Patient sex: M
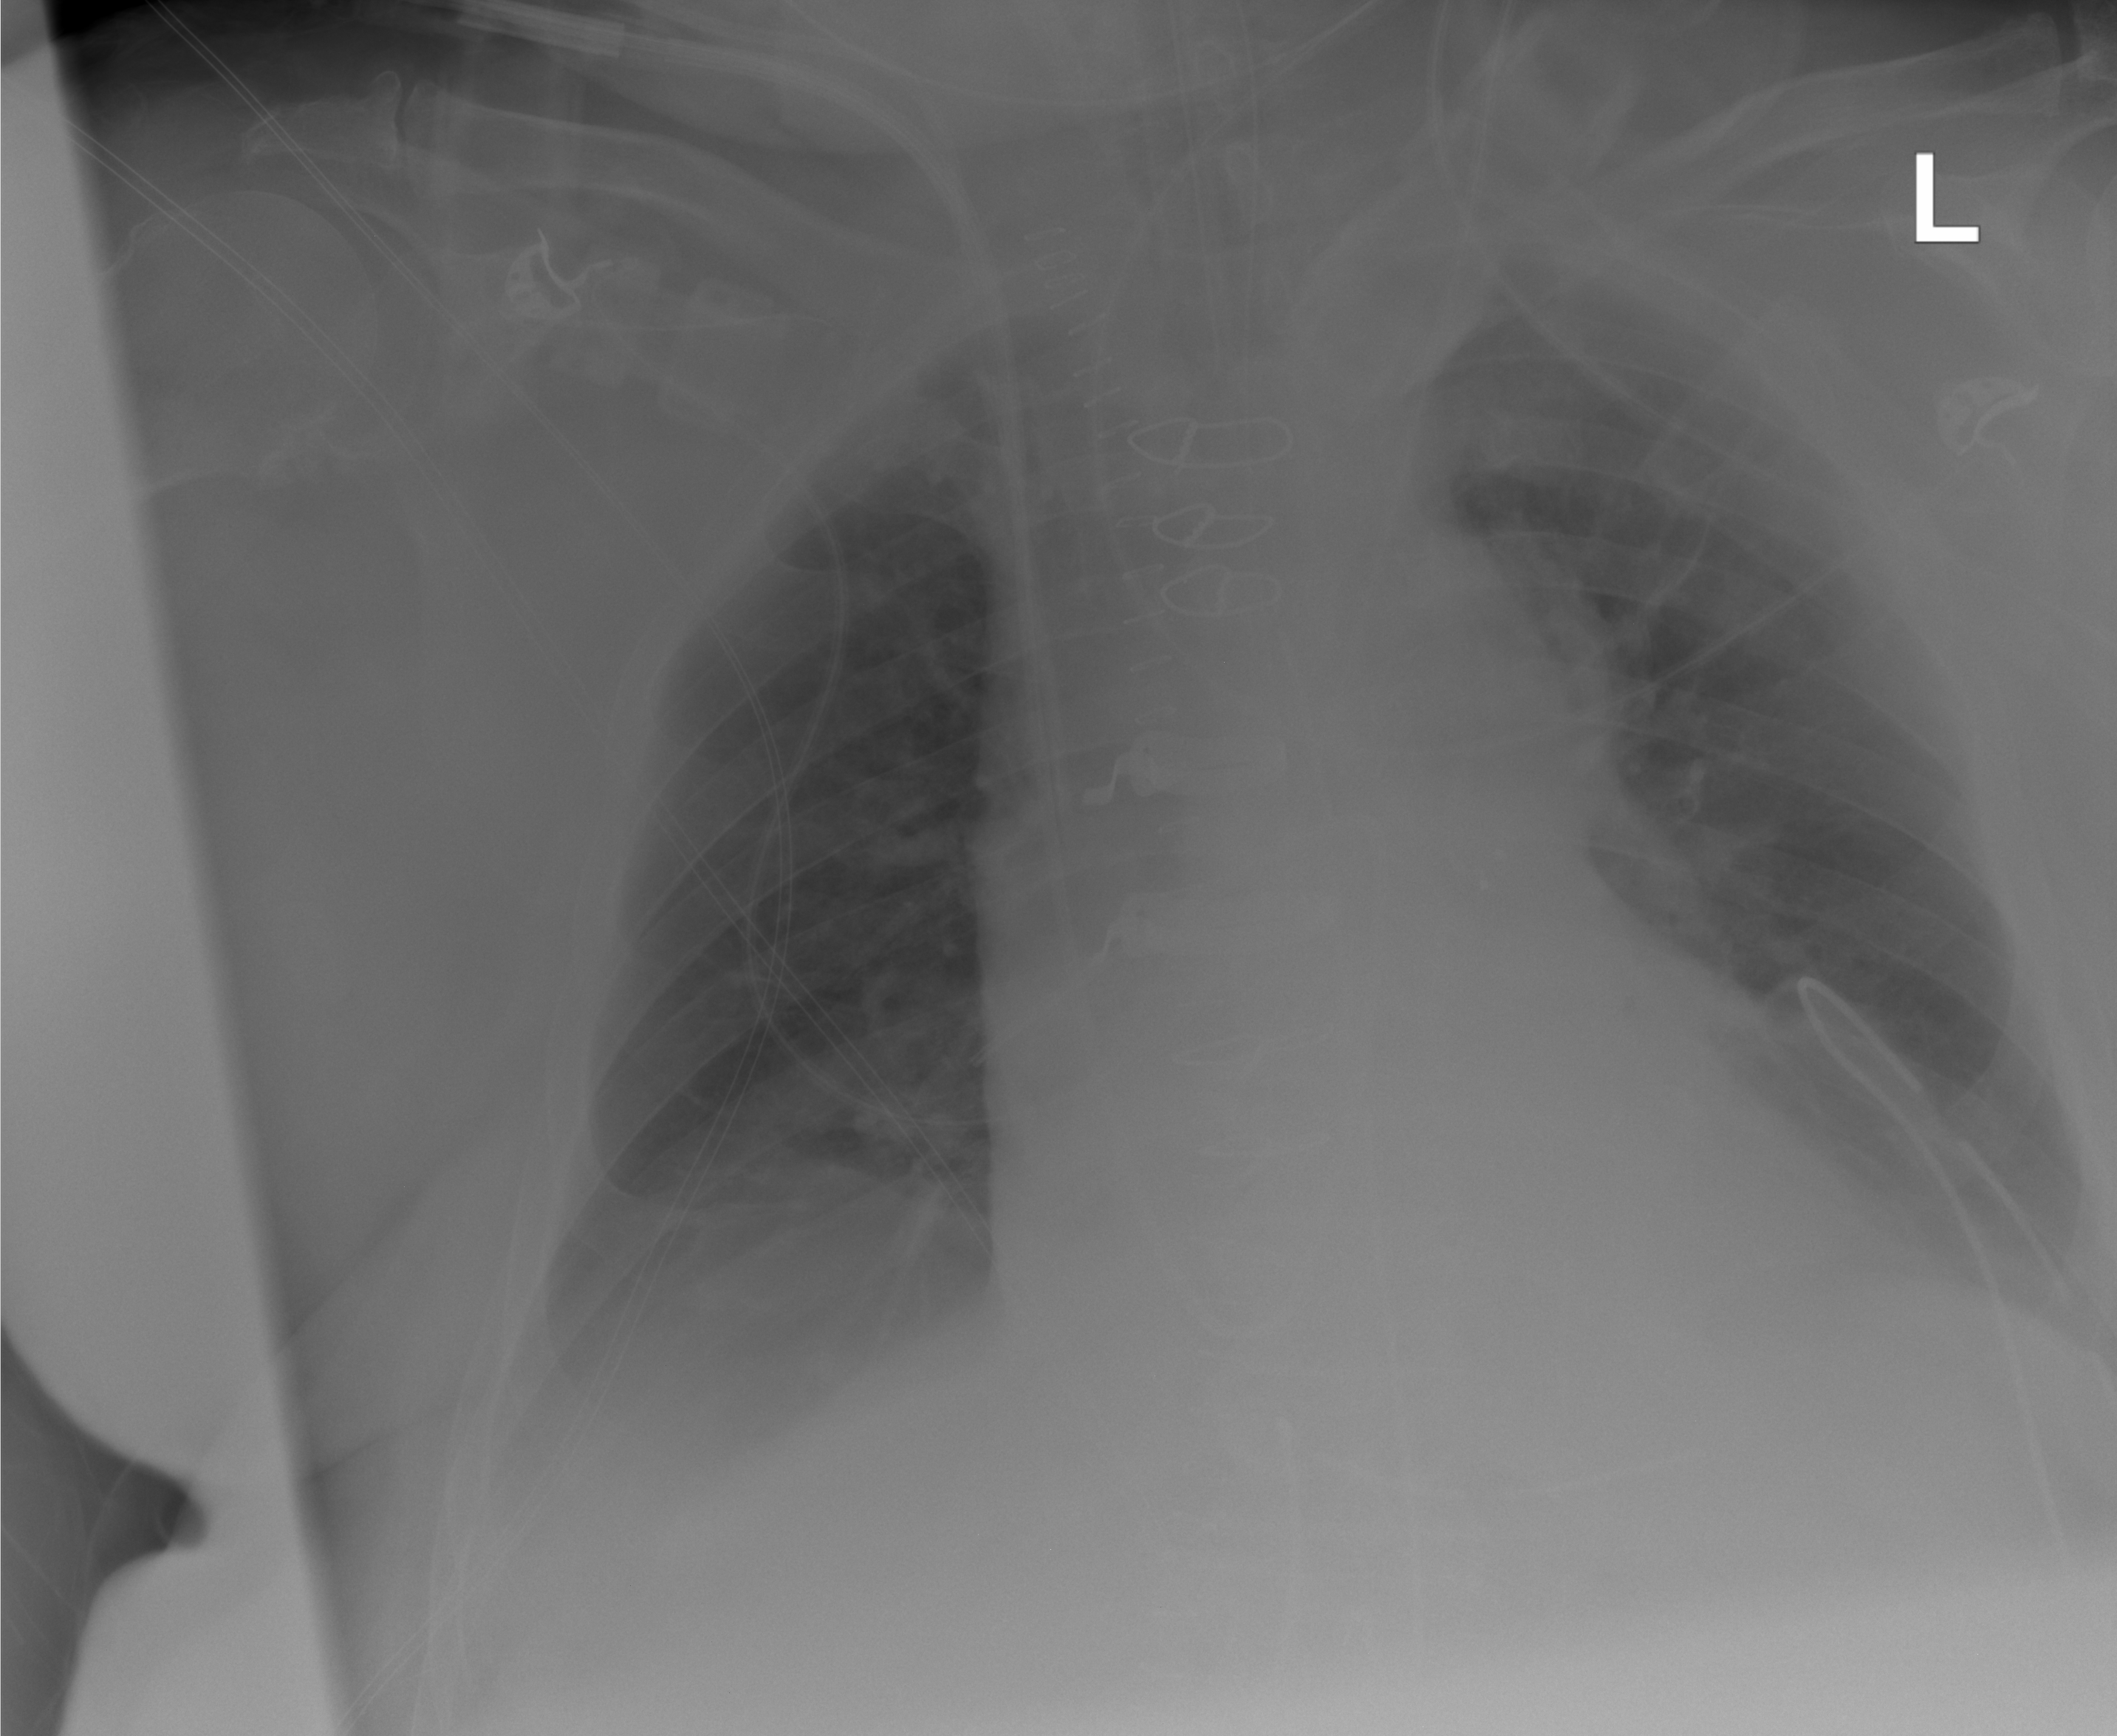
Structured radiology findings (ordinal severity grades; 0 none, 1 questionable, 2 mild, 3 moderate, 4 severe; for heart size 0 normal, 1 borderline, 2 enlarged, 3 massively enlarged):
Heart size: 2
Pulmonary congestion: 0
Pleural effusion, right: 2
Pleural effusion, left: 0
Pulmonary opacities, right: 0
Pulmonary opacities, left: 0
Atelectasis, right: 2
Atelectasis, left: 0